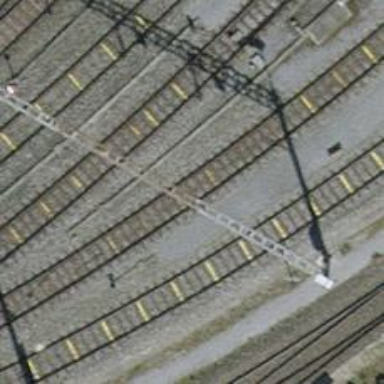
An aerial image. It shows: Single-track electrified railway yard with contact line electrification.